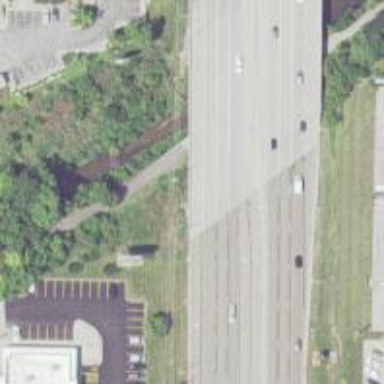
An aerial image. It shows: Bridge over trunk highway expressway.